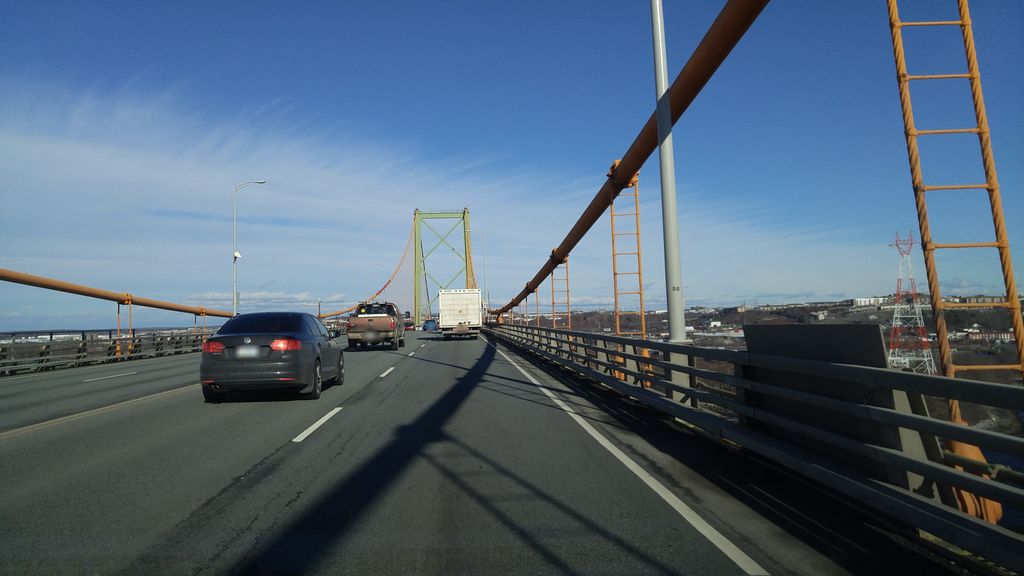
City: halifax